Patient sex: M
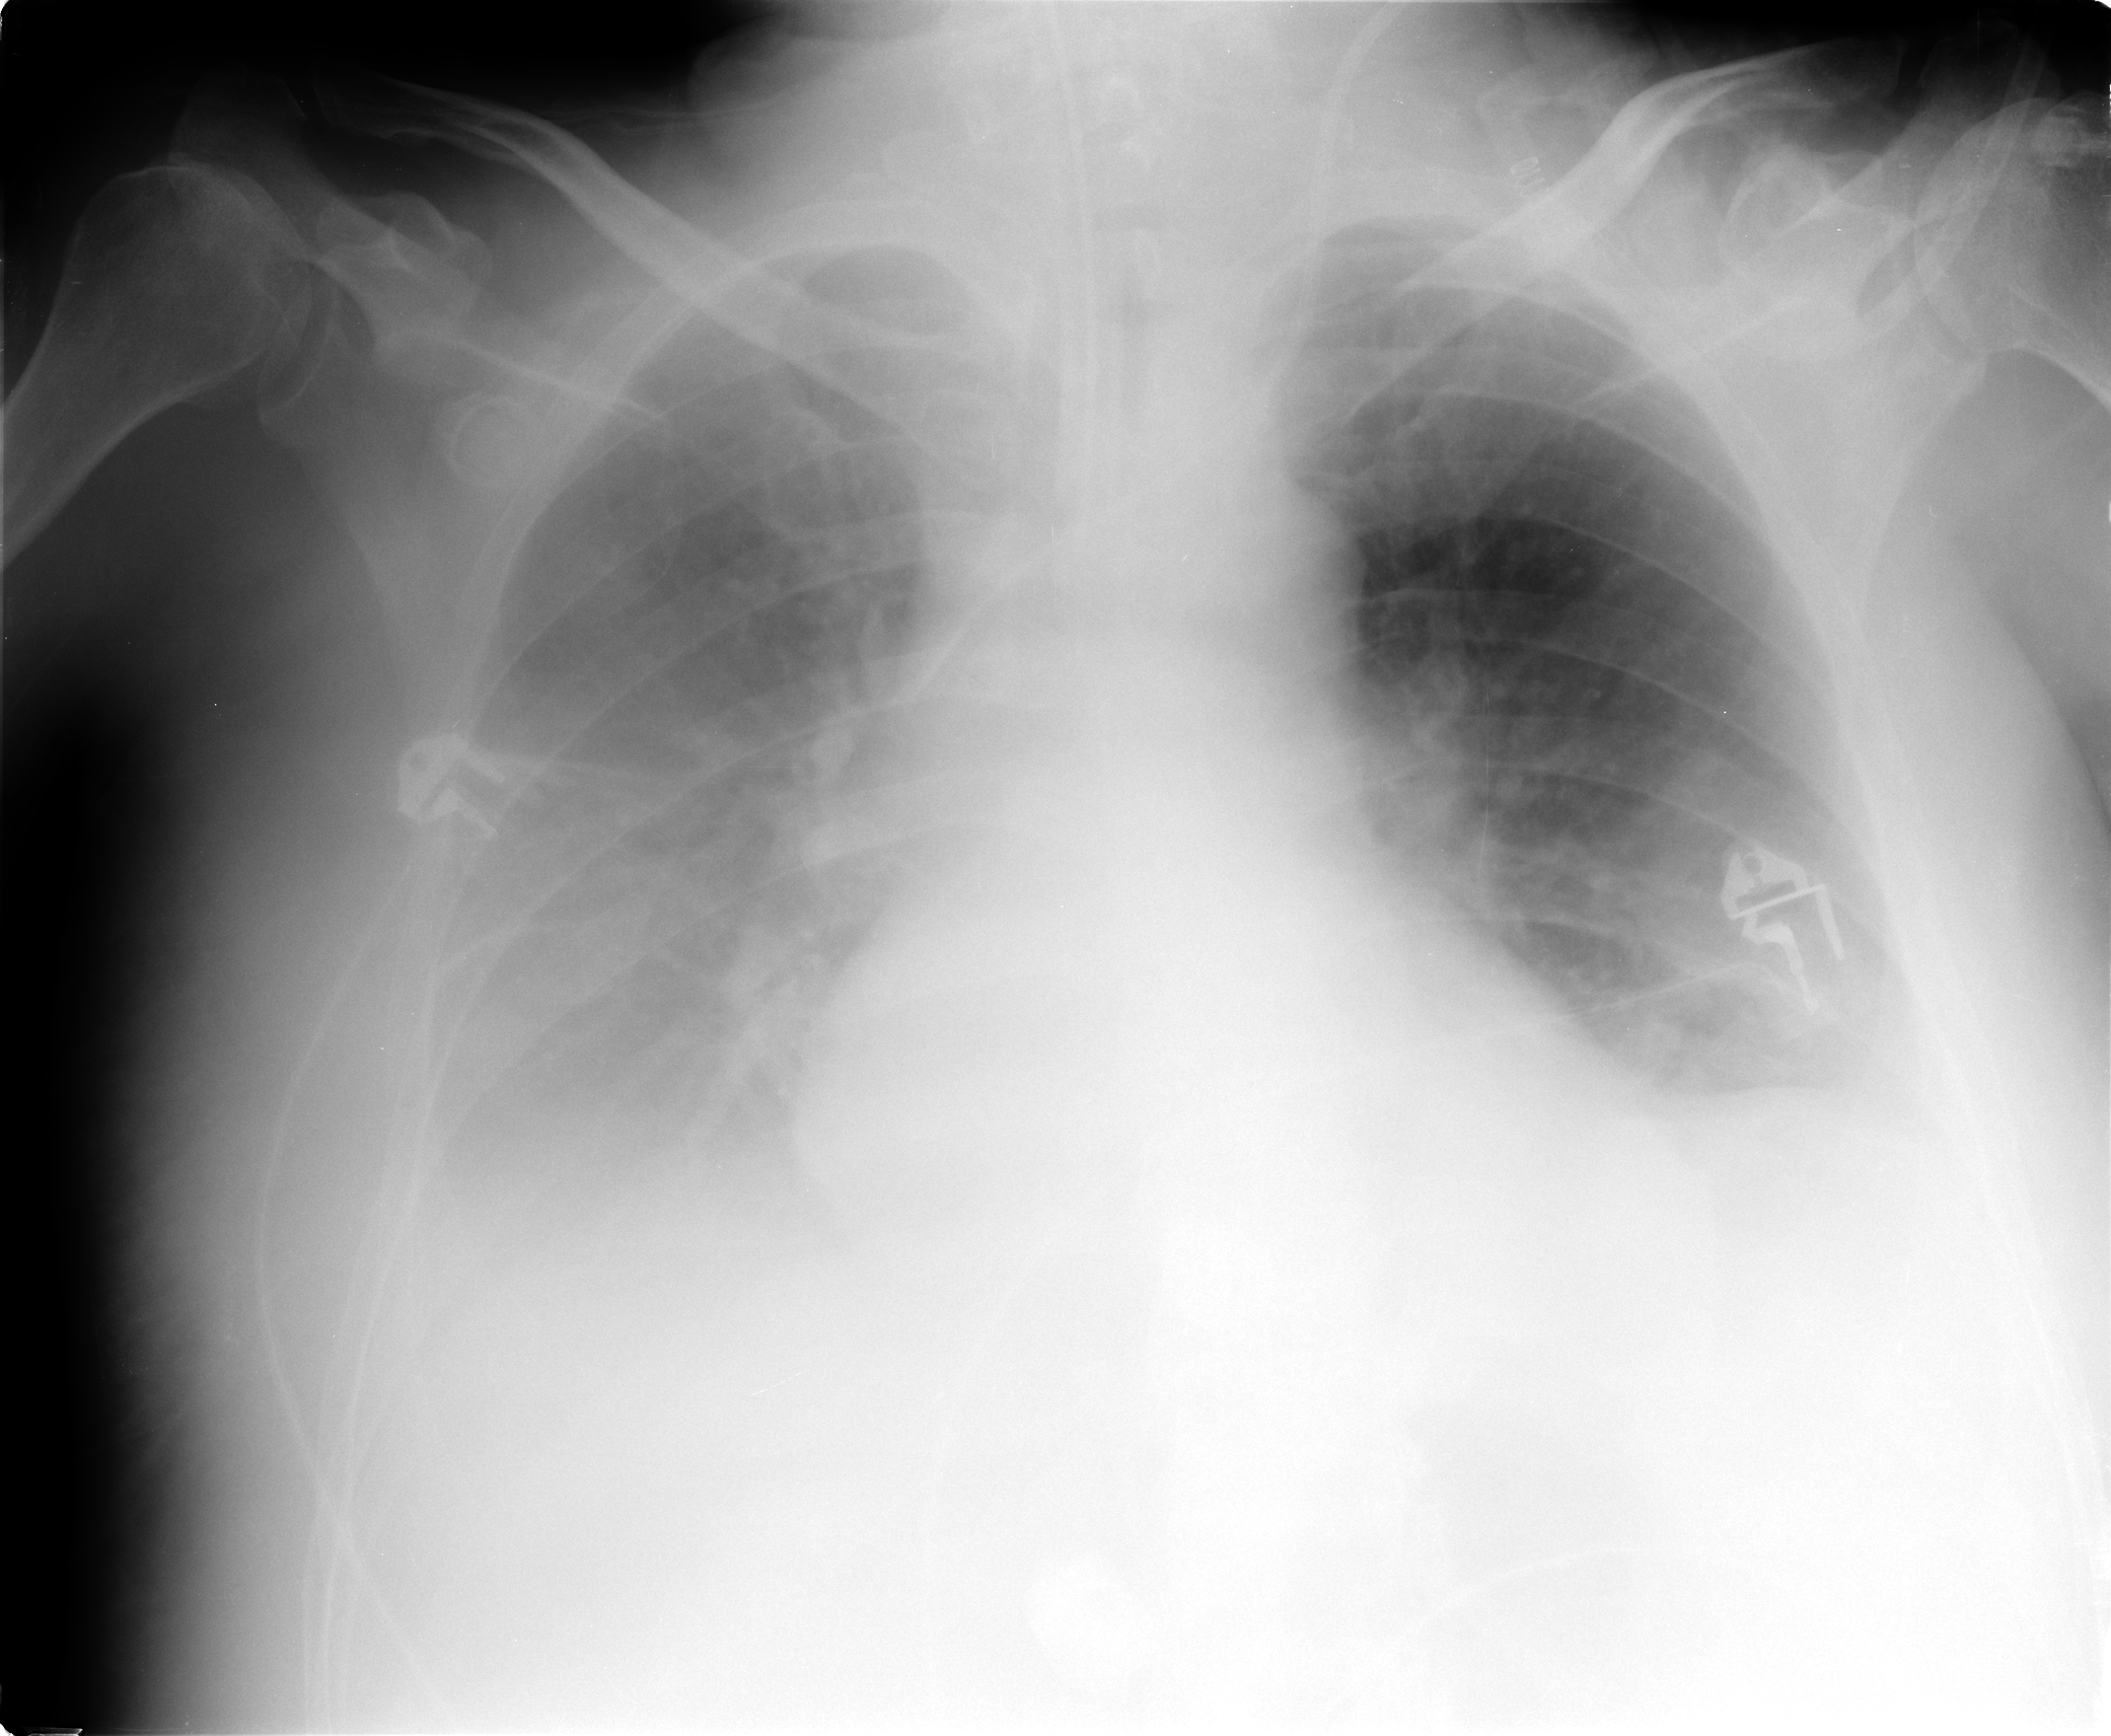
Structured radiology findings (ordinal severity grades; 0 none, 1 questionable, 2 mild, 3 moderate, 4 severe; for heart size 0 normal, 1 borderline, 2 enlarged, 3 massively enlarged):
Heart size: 2
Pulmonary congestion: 1
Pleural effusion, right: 3
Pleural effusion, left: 2
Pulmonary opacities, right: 2
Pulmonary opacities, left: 0
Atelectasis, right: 2
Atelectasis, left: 2